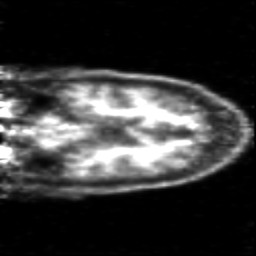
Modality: PET
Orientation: coronal
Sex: male
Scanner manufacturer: siemens